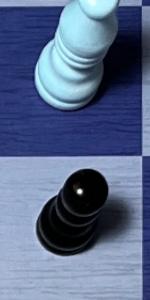
Label: Pawn_Black